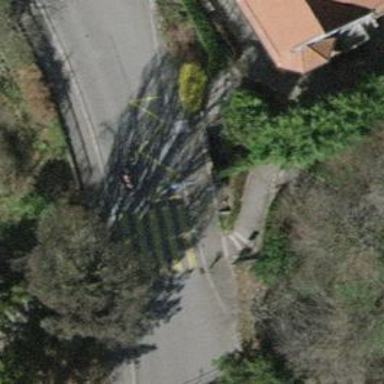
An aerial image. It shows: Steps made of asphalt.